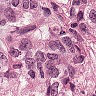
Metastatic tissue present: yes